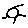
Label: sun